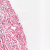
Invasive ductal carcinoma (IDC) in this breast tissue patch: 0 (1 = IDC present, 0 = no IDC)